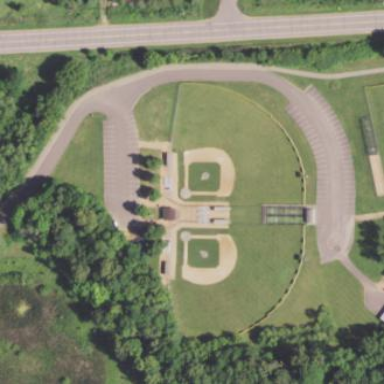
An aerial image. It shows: Baseball pitch for leisure land activities.